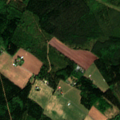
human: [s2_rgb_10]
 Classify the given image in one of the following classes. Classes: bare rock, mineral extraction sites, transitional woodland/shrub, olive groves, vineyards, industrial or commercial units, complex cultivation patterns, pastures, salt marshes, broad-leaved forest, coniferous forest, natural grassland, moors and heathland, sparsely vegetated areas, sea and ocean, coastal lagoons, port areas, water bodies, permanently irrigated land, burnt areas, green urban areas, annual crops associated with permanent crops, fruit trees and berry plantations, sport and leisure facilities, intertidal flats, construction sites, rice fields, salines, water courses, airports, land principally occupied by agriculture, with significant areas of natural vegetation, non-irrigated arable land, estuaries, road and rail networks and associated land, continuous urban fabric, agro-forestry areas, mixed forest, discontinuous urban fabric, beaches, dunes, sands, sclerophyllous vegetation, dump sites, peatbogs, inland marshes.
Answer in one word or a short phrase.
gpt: non-irrigated arable land, broad-leaved forest, coniferous forest, mixed forest